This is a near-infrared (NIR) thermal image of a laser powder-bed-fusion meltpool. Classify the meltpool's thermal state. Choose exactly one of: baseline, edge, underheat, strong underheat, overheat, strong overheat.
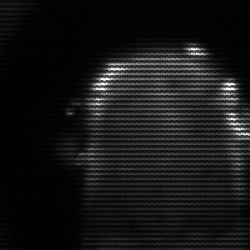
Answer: baseline